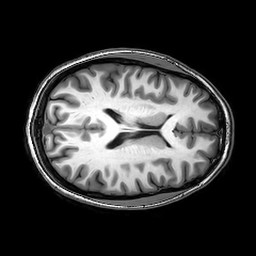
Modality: T1w
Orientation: axial
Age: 21
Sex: female
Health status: healthy
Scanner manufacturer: philips
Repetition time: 0.008312 s
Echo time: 0.00381 s